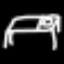
Label: bed